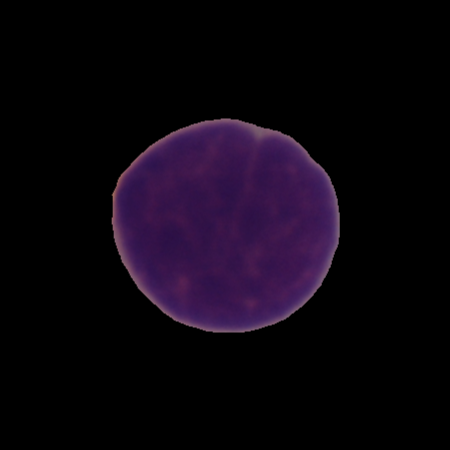
Label: cancer